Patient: sex M, age 61
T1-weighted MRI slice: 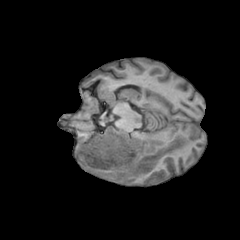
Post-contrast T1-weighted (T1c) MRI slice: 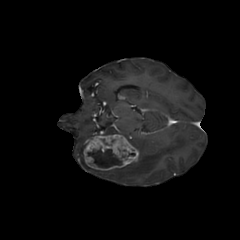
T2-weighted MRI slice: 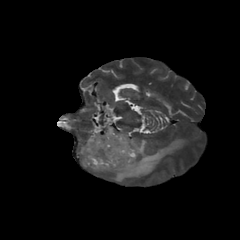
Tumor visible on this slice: yes
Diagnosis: Glioblastoma, IDH-wildtype
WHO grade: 4